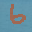
Label: 6